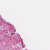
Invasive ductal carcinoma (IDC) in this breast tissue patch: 0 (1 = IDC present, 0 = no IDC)